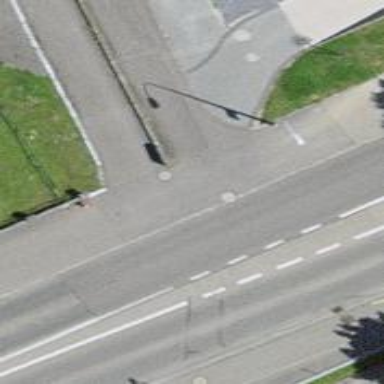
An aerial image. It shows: Unmarked crossing on the road.